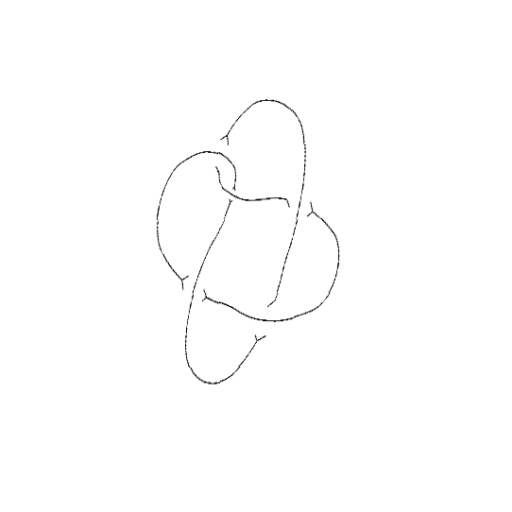
Crossing number: 5